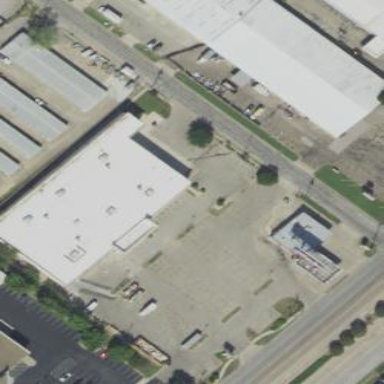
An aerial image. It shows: Fitness center building.